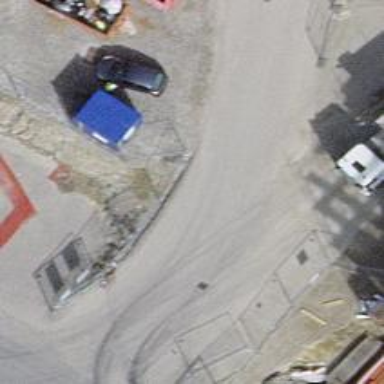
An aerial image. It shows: Asphalt pedestrian road.